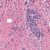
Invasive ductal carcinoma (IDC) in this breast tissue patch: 0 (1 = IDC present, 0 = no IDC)